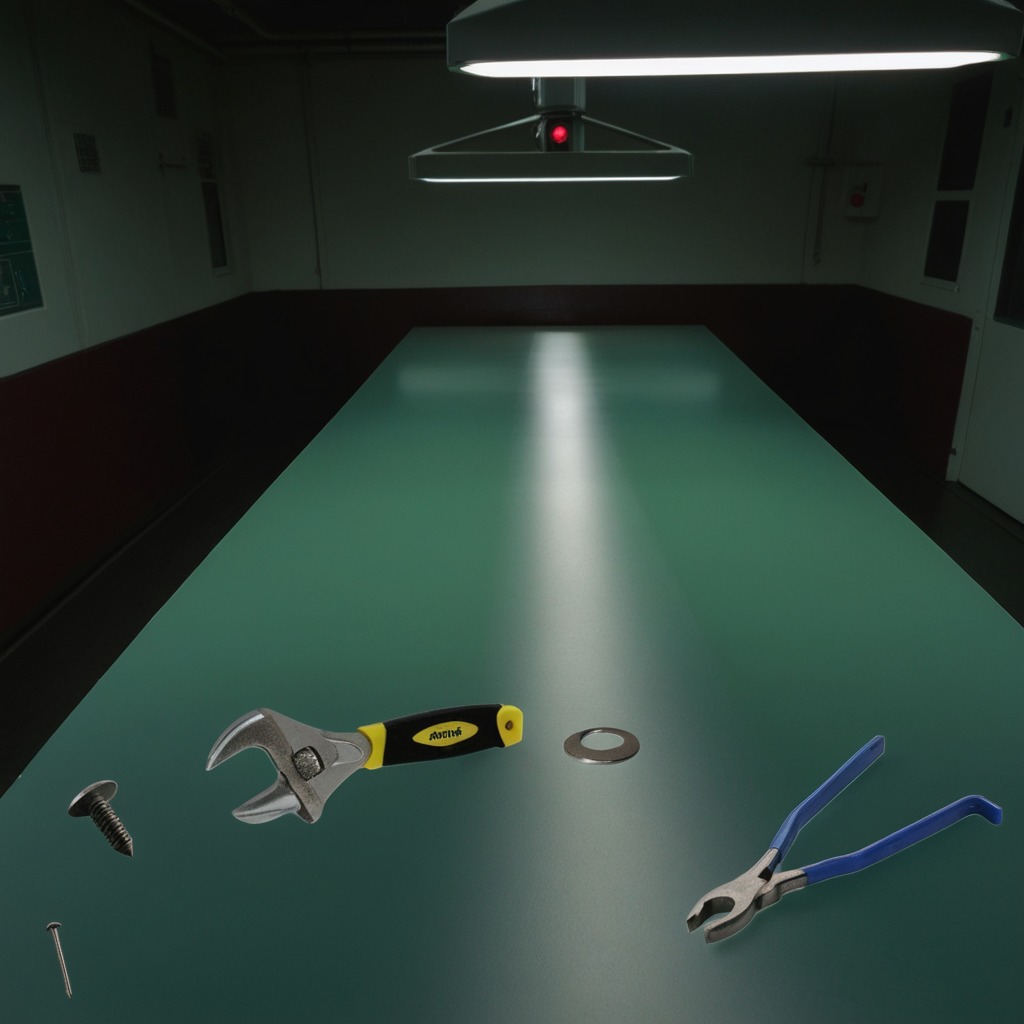
A flat metal washer, a metal machine screw, an iron nail, pliers, and a wrench are lying on the clean empty table in a railway signal maintenance room lit by harsh overhead fluorescents.